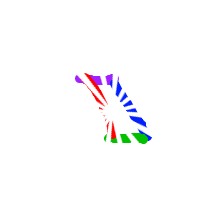
Shape: parallelogram